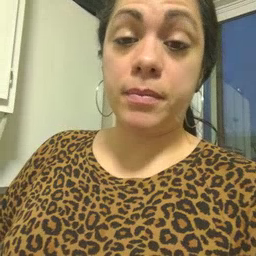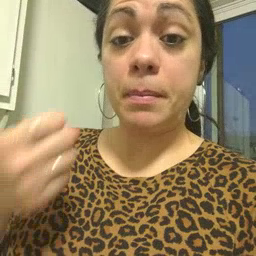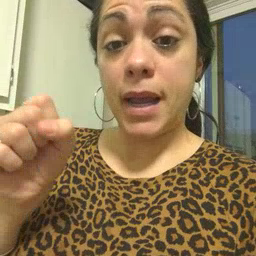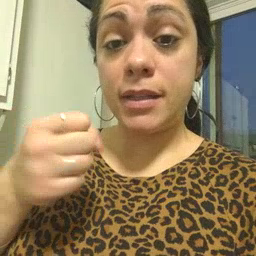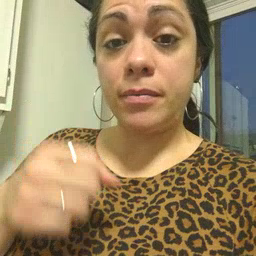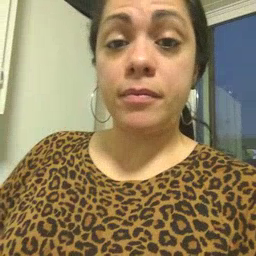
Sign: make